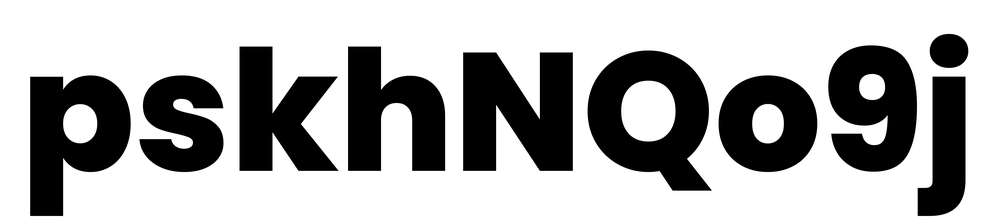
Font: Poppins-ExtraBold